Interaction volume radius: 10 \u00c5
Interaction volume height: 20 \u00c5
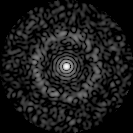
Disorder parameter: 0.826